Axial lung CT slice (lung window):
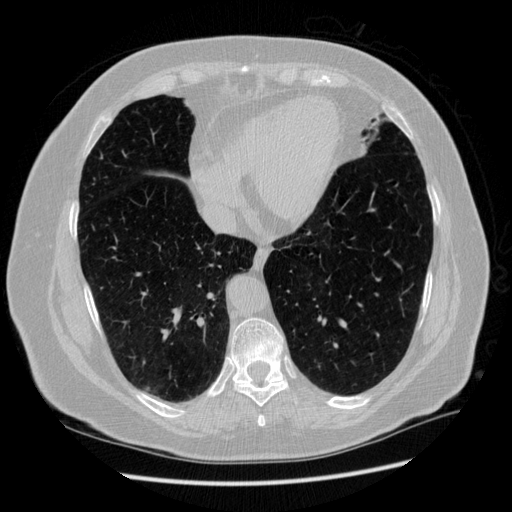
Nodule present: no